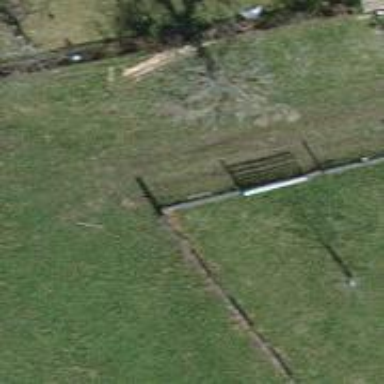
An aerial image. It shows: Gate.